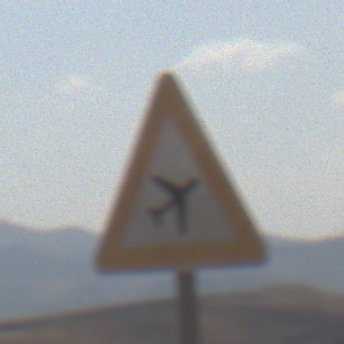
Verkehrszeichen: FlugbetriebLinks
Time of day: Midday
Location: Outdoor (Nature)
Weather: PartlyCloudy
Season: NotSpecified
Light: Natural